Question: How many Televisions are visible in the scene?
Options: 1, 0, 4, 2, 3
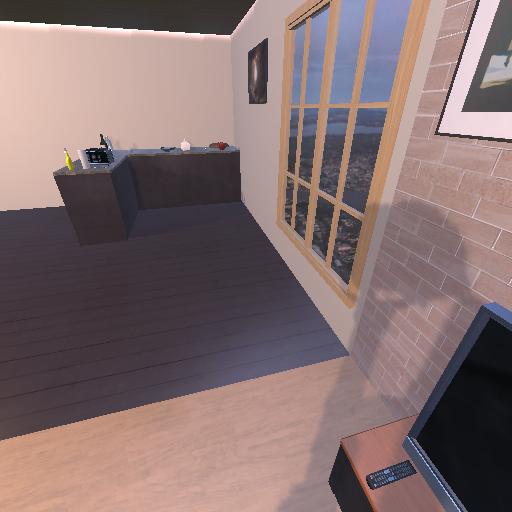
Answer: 1